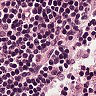
Metastatic tissue present: no